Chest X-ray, AP view. Patient: 51 years old, sex M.
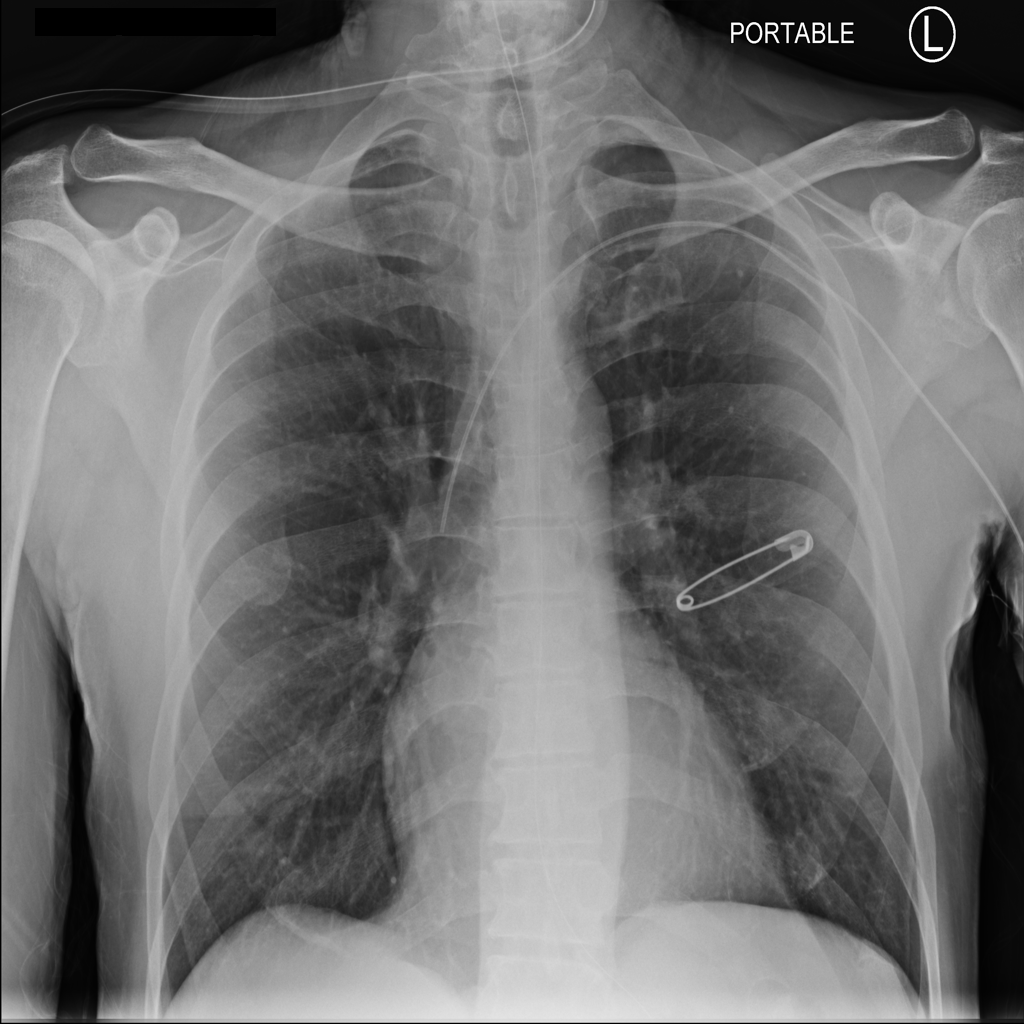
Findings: No Finding